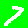
Digit: 7